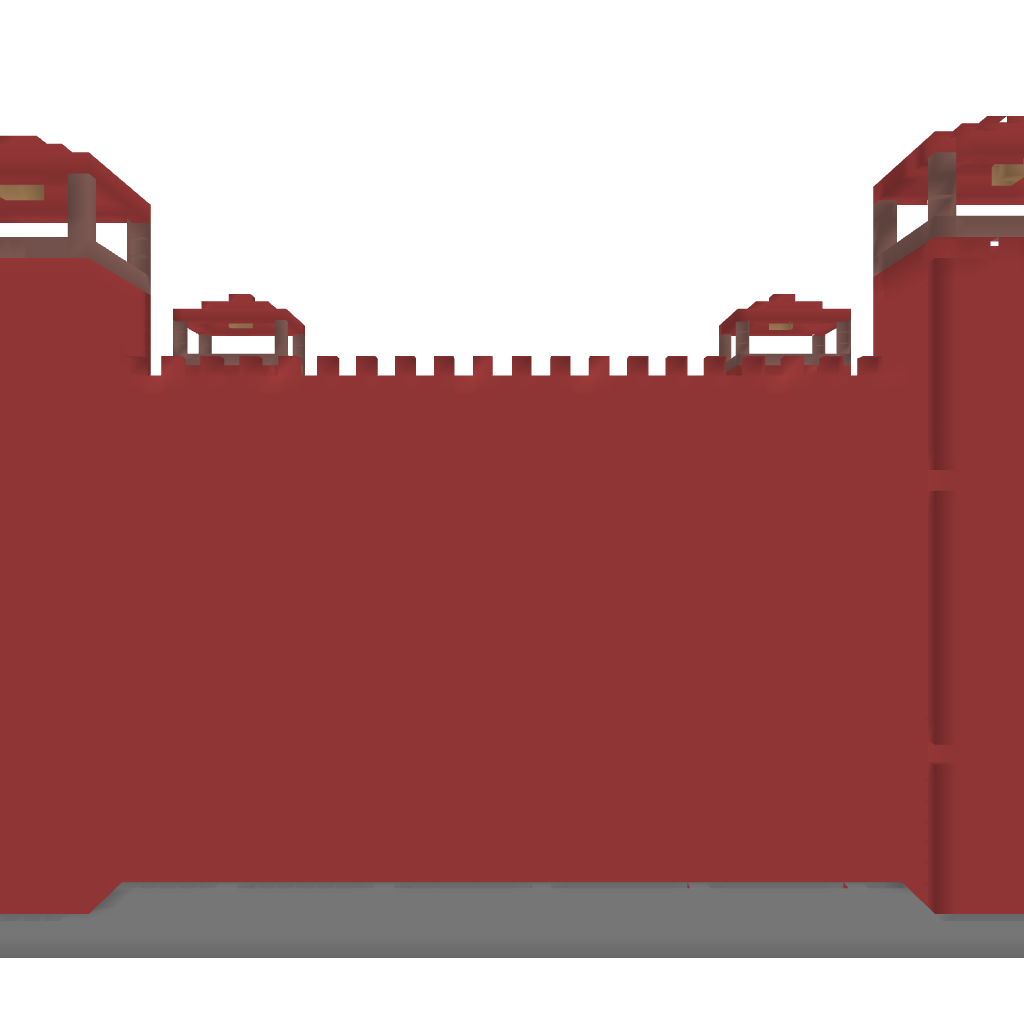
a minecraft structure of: Nether Castle-Empty bad low quality